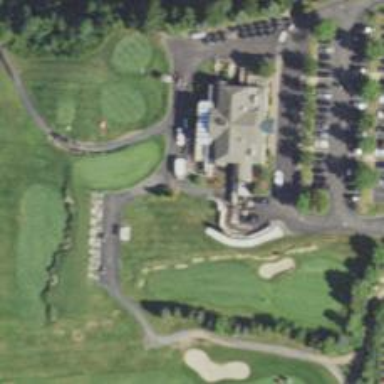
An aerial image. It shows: Service road used as golf cart path.